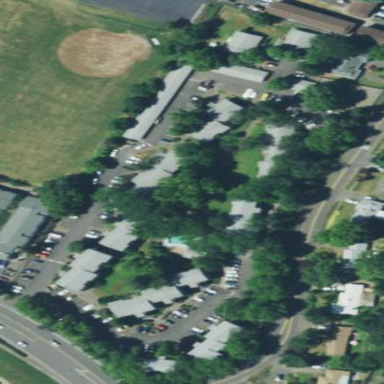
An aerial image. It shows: Residential area with apartments.